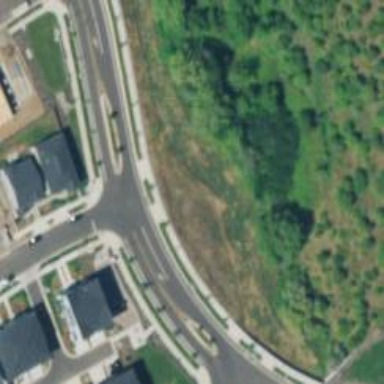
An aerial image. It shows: Unmarked crossing on footway.